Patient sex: M
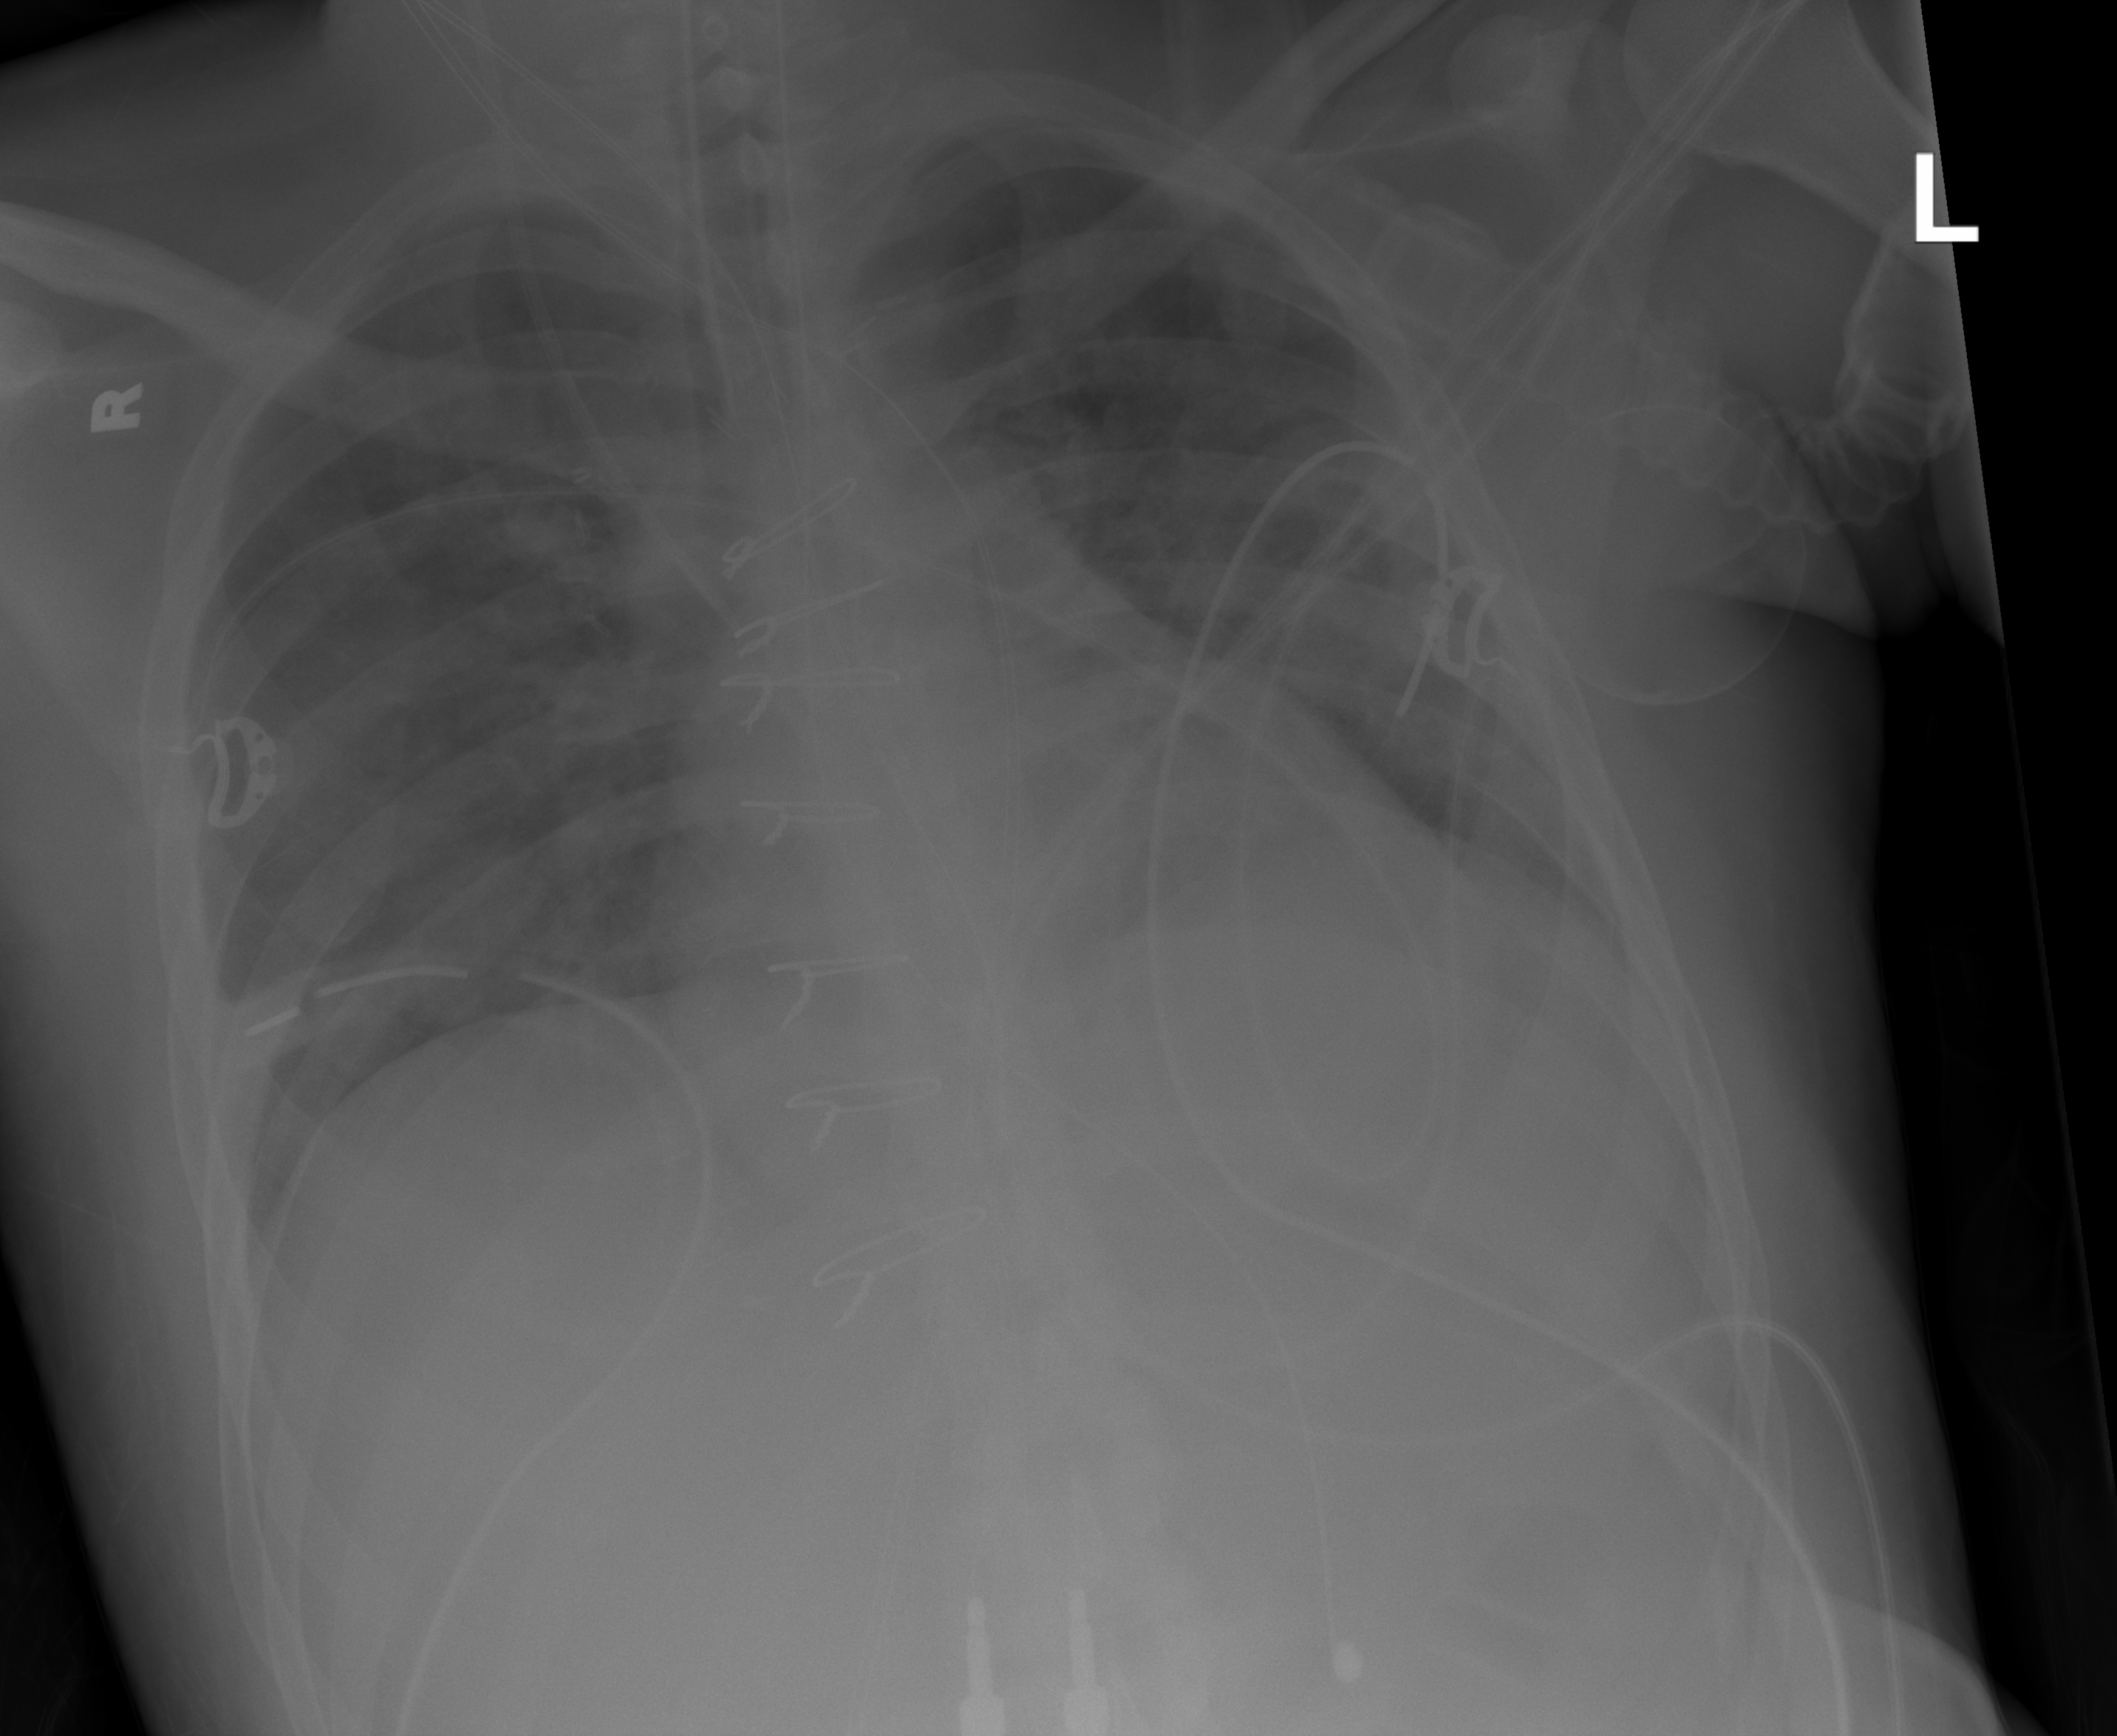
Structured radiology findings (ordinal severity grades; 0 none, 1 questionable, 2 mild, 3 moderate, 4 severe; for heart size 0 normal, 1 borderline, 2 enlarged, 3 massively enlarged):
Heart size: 1
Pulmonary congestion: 2
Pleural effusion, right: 0
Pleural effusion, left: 0
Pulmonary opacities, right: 2
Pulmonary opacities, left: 2
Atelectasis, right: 0
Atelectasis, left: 0